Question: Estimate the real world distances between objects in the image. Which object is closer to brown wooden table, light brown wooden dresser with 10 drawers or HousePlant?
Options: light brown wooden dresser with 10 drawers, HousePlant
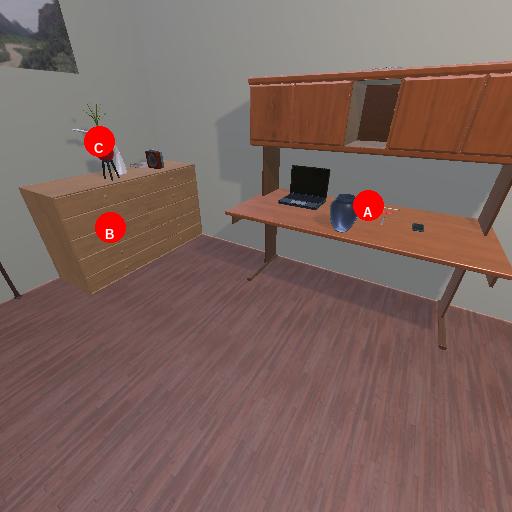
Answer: light brown wooden dresser with 10 drawers